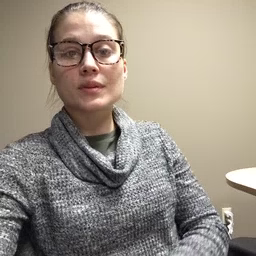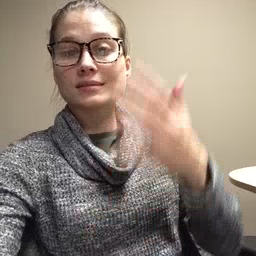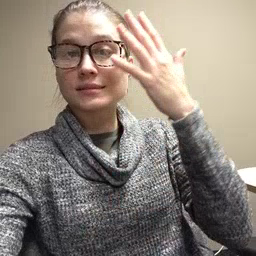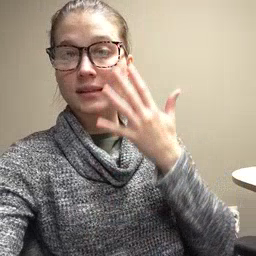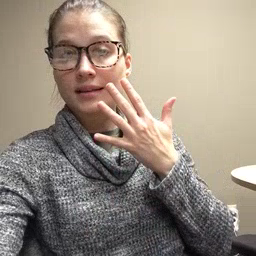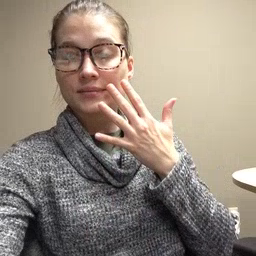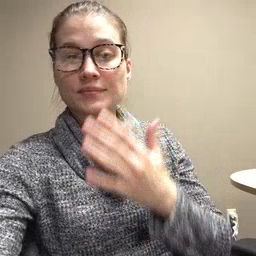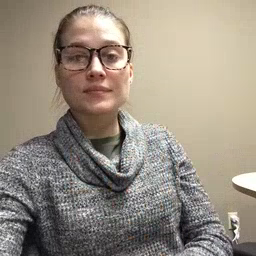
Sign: sad